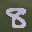
Label: 8